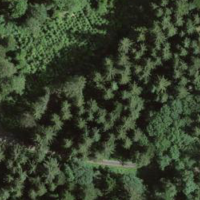
EUNIS habitat code: 43
Species observed at this site:
Sambucus racemosa